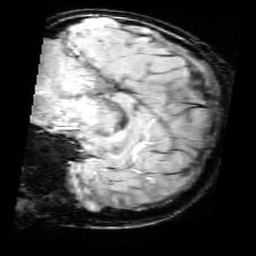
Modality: SWI
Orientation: sagittal
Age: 10
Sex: female
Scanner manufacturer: siemens
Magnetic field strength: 3 T
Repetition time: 0.027 s
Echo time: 0.02 s